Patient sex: M
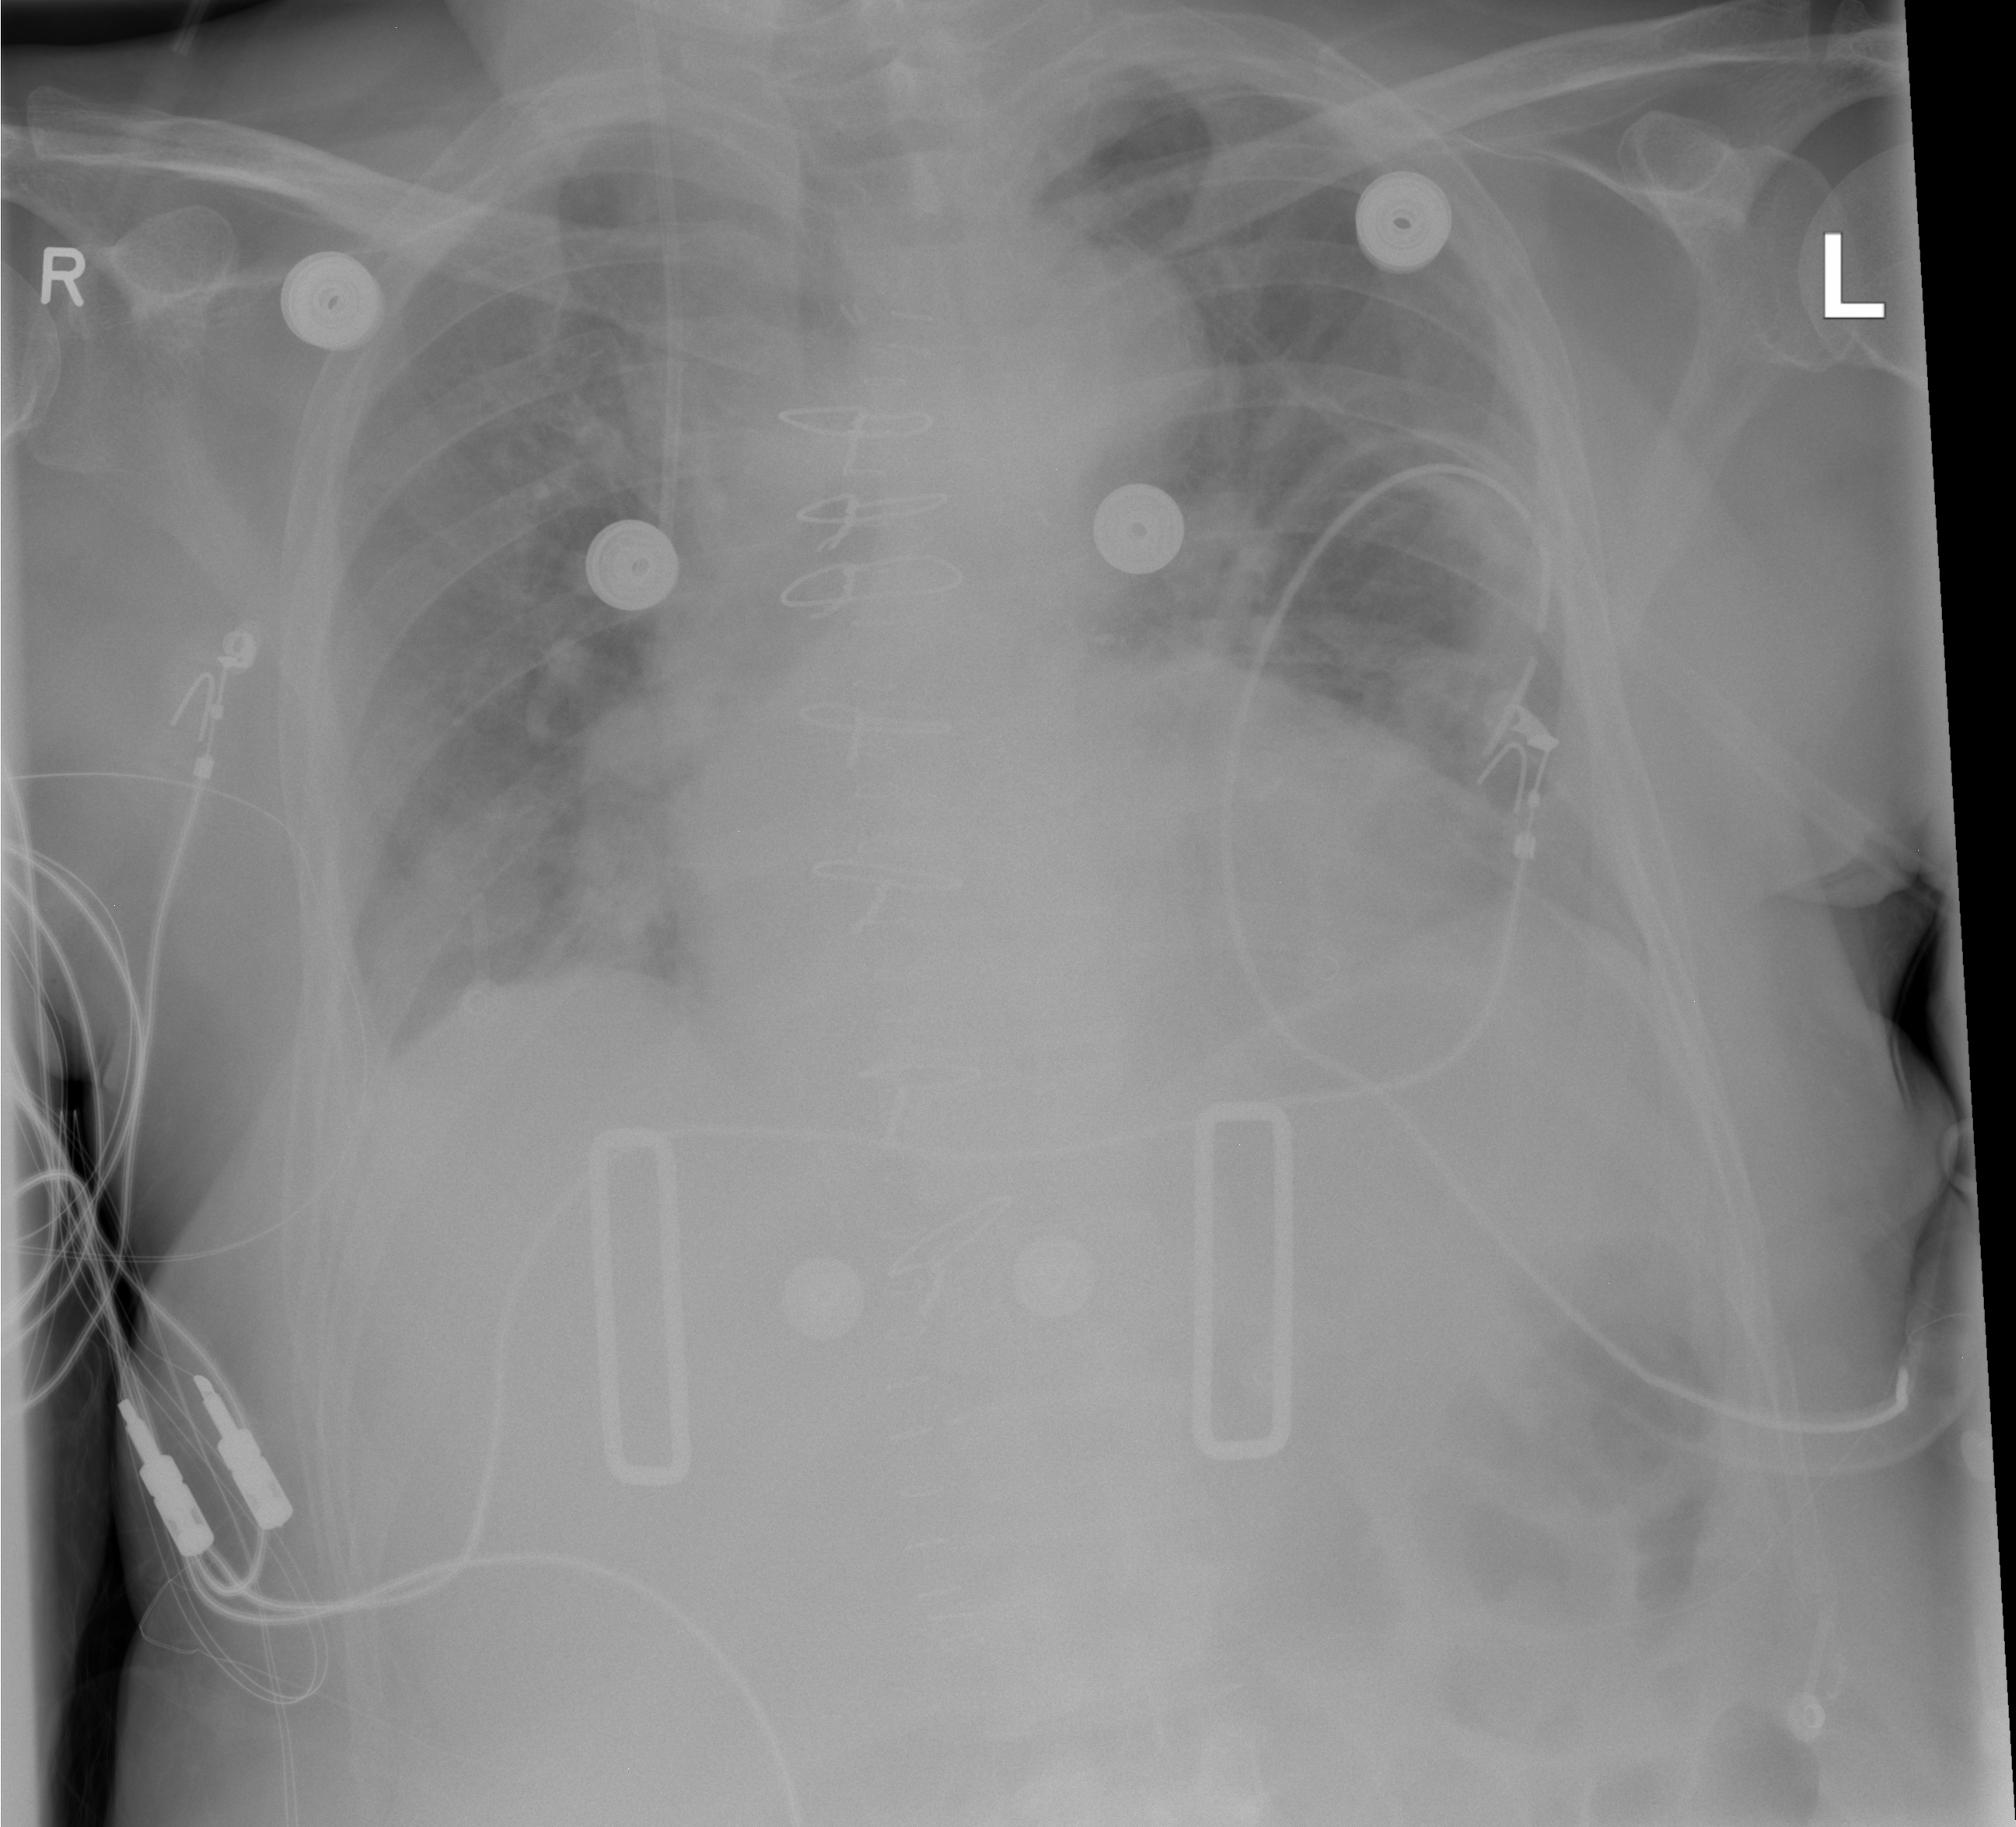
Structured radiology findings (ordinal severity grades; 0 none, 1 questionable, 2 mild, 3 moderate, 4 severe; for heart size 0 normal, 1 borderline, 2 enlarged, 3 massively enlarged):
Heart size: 2
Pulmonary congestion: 2
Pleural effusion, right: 2
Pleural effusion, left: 0
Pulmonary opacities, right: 0
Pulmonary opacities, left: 0
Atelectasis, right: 0
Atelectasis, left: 2